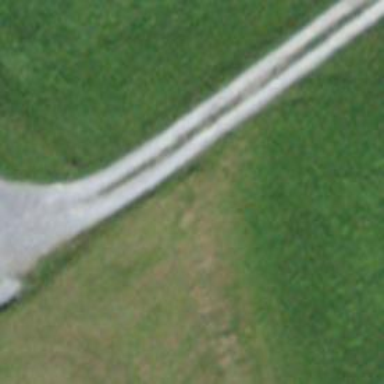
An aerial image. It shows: Unpaved service road.